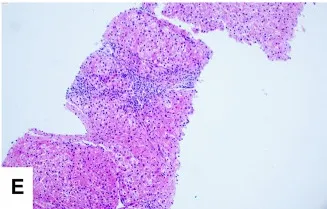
(E,F) Slight edema and degeneration in hepatocytes, scattered with spotty necrosis. Infiltration of a small number of mixed inflammatory cells into the interstitium and fibrous tissue (HE, original magnification x 40).
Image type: pathology (h&e)